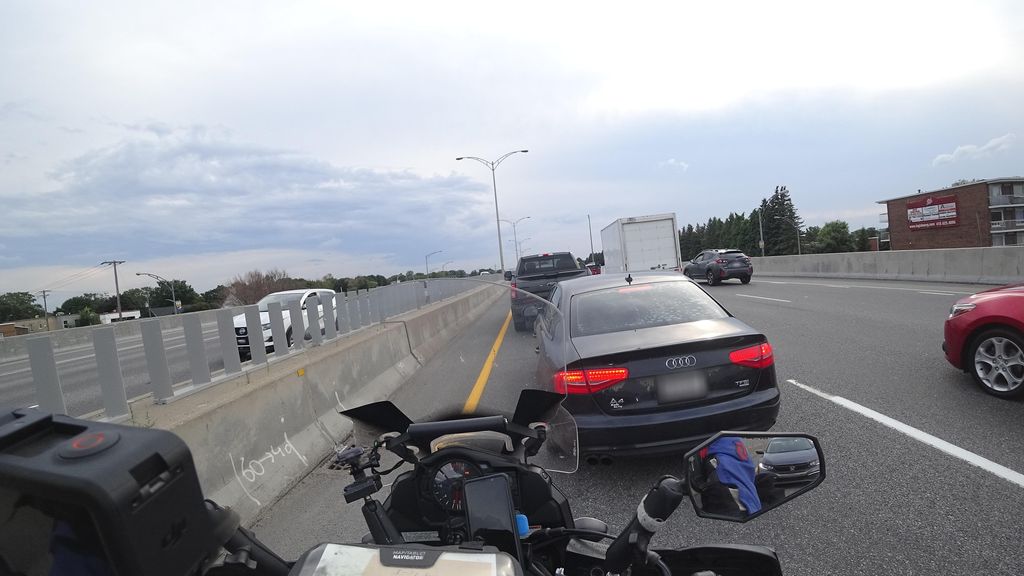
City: quebec_city